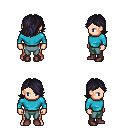
a pixel art fantasy rpg character, male body template, human, light skin, teal long-sleeve shirt, teal pants, raven swoop hairstyle, maroon shoes, four views (front, back, left, right), 2x2 character sprite sheet, small pixel art, hard edges, no anti-aliasing